Question: I have installed SQL Server Management Studio 2008 R2 recently. But I cannot connect to database, and I found the problem.
The problem is SQL Server ('SQLEXPRESS') service is not started.
I try to start it, but it comes to nothing. I check Event Viewer, and I got the message but I don't know how to fix it.
Please help me. Thanks a lot guys.

This is from the Event Viewer Log
'''
FileMgr::StartLogFiles: Operating system error 2(failed to retrieve text for this error. Reason: 15105)
occurred while creating or opening file 'e:\sql10_main_t\sql\mkmastr\databases\objfre\i386\MSDBLog.ldf'.
Diagnose and correct the operating system error, and retry the operation.
'''
and this is error log from 'C:\Program Files\Microsoft SQL Server\MSSQL10.SQLEXPRESS\MSSQL\Log'
'''
2014-05-31 11:26:12.54 Server Microsoft SQL Server 2008 (SP1) - 10.0.2531.0 (Intel X86)
Mar 29 2009 10:27:29
Copyright (c) <PHONE> Microsoft Corporation
Express Edition on Windows NT 6.1 <X86> (Build 7600: )
2014-05-31 11:26:12.54 Server (c) 2005 Microsoft Corporation.
2014-05-31 11:26:12.54 Server All rights reserved.
2014-05-31 11:26:12.54 Server Server process ID is 4560.
2014-05-31 11:26:12.55 Server System Manufacturer: 'SAMSUNG ELECTRONICS CO., LTD.', System Model: '300E4C/300E5C/300E7C'.
2014-05-31 11:26:12.55 Server Authentication mode is WINDOWS-ONLY.
2014-05-31 11:26:12.55 Server Logging SQL Server messages in file 'c:\Program Files\Microsoft SQL Server\MSSQL10.SQLEXPRESS\MSSQL\Log\ERRORLOG'.
2014-05-31 11:26:12.55 Server This instance of SQL Server last reported using a process ID of 1688 at 31/05/2014 11:20:48 (local) 31/05/2014 4:20:48 (UTC). This is an informational message only; no user action is required.
2014-05-31 11:26:12.55 Server Registry startup parameters:
-d c:\Program Files\Microsoft SQL Server\MSSQL10.SQLEXPRESS\MSSQL\DATA\master.mdf
-e c:\Program Files\Microsoft SQL Server\MSSQL10.SQLEXPRESS\MSSQL\Log\ERRORLOG
-l c:\Program Files\Microsoft SQL Server\MSSQL10.SQLEXPRESS\MSSQL\DATA\mastlog.ldf
2014-05-31 11:26:12.58 Server SQL Server is starting at normal priority base (=7). This is an informational message only. No user action is required.
2014-05-31 11:26:12.58 Server Detected 2 CPUs. This is an informational message; no user action is required.
2014-05-31 11:26:12.63 Server Using dynamic lock allocation. Initial allocation of 2500 Lock blocks and 5000 Lock Owner blocks per node. This is an informational message only. No user action is required.
2014-05-31 11:26:12.70 Server Node configuration: node 0: CPU mask: 0x00000003 Active CPU mask: 0x00000003. This message provides a description of the NUMA configuration for this computer. This is an informational message only. No user action is required.
2014-05-31 11:26:12.75 spid7s Starting up database 'master'.
2014-05-31 11:26:12.92 spid7s FILESTREAM: effective level = 0, configured level = 0, file system access share name = 'SQLEXPRESS'.
2014-05-31 11:26:12.97 spid7s SQL Trace ID 1 was started by login "sa".
2014-05-31 11:26:12.97 spid7s Starting up database 'mssqlsystemresource'.
2014-05-31 11:26:13.00 spid7s The resource database build version is 10.00.2531. This is an informational message only. No user action is required.
2014-05-31 11:26:13.17 spid7s Server name is 'MARTIN-PC\SQLEXPRESS'. This is an informational message only. No user action is required.
2014-05-31 11:26:13.17 spid10s Starting up database 'model'.
2014-05-31 11:26:13.17 spid7s Informational: No full-text supported languages found.
2014-05-31 11:26:13.17 spid7s Starting up database 'msdb'.
2014-05-31 11:26:13.86 Server A self-generated certificate was successfully loaded for encryption.
2014-05-31 11:26:13.86 Server Server local connection provider is ready to accept connection on [ \.\pipe\SQLLocal\SQLEXPRESS ].
2014-05-31 11:26:13.86 Server Server local connection provider is ready to accept connection on [ \.\pipe\MSSQL$SQLEXPRESS\sql\query ].
2014-05-31 11:26:13.86 Server Dedicated administrator connection support was not started because it is disabled on this edition of SQL Server. If you want to use a dedicated administrator connection, restart SQL Server using the trace flag 7806. This is an informational message only. No user action is required.
2014-05-31 11:26:13.87 Server The SQL Server Network Interface library could not register the Service Principal Name (SPN) for the SQL Server service. Error: 0x54b, state: 3. Failure to register an SPN may cause integrated authentication to fall back to NTLM instead of Kerberos. This is an informational message. Further action is only required if Kerberos authentication is required by authentication policies.
2014-05-31 11:26:13.87 Server SQL Server is now ready for client connections. This is an informational message; no user action is required.
2014-05-31 11:26:13.94 spid10s Error: 17204, Severity: 16, State: 1.
2014-05-31 11:26:13.94 spid10s FCB::Open failed: Could not open file e:\sql10_main_t\sql\mkmastr\databases\objfre\i386\model.mdf for file number 1. OS error: 21(failed to retrieve text for this error. Reason: 15100).
2014-05-31 11:26:13.94 spid10s Error: 5120, Severity: 16, State: 101.
2014-05-31 11:26:13.94 spid10s Unable to open the physical file "e:\sql10_main_t\sql\mkmastr\databases\objfre\i386\model.mdf". Operating system error 21: "21(failed to retrieve text for this error. Reason: 15105)".
2014-05-31 11:26:13.95 spid7s Error: 17204, Severity: 16, State: 1.
2014-05-31 11:26:13.95 spid7s FCB::Open failed: Could not open file e:\sql10_main_t\sql\mkmastr\databases\objfre\i386\MSDBData.mdf for file number 1. OS error: 21(failed to retrieve text for this error. Reason: 15105).
2014-05-31 11:26:13.95 spid7s Error: 5120, Severity: 16, State: 101.
2014-05-31 11:26:13.95 spid7s Unable to open the physical file "e:\sql10_main_t\sql\mkmastr\databases\objfre\i386\MSDBData.mdf". Operating system error 21: "21(failed to retrieve text for this error. Reason: 15105)".
2014-05-31 11:26:15.57 spid10s Error: 17207, Severity: 16, State: 1.
2014-05-31 11:26:15.57 spid10s FileMgr::StartLogFiles: Operating system error 2(failed to retrieve text for this error. Reason: 15105) occurred while creating or opening file 'e:\sql10_main_t\sql\mkmastr\databases\objfre\i386\modellog.ldf'. Diagnose and correct the operating system error, and retry the operation.
2014-05-31 11:26:15.57 spid10s File activation failure. The physical file name "e:\sql10_main_t\sql\mkmastr\databases\objfre\i386\modellog.ldf" may be incorrect.
2014-05-31 11:26:15.57 spid10s Error: 945, Severity: 14, State: 2.
2014-05-31 11:26:15.57 spid10s Database 'model' cannot be opened due to inaccessible files or insufficient memory or disk space. See the SQL Server errorlog for details.
2014-05-31 11:26:15.57 spid10s Could not create tempdb. You may not have enough disk space available. Free additional disk space by deleting other files on the tempdb drive and then restart SQL Server. Check for additional errors in the event log that may indicate why the tempdb files could not be initialized.
2014-05-31 11:26:15.57 spid10s SQL Trace was stopped due to server shutdown. Trace ID = '1'. This is an informational message only; no user action is required.
2014-05-31 11:26:15.58 spid7s Error: 17207, Severity: 16, State: 1.
2014-05-31 11:26:15.58 spid7s FileMgr::StartLogFiles: Operating system error 2(failed to retrieve text for this error. Reason: 15105) occurred while creating or opening file 'e:\sql10_main_t\sql\mkmastr\databases\objfre\i386\MSDBLog.ldf'. Diagnose and correct the operating system error, and retry the operation.
Cannot close event log because there are still event handle users active.
'''
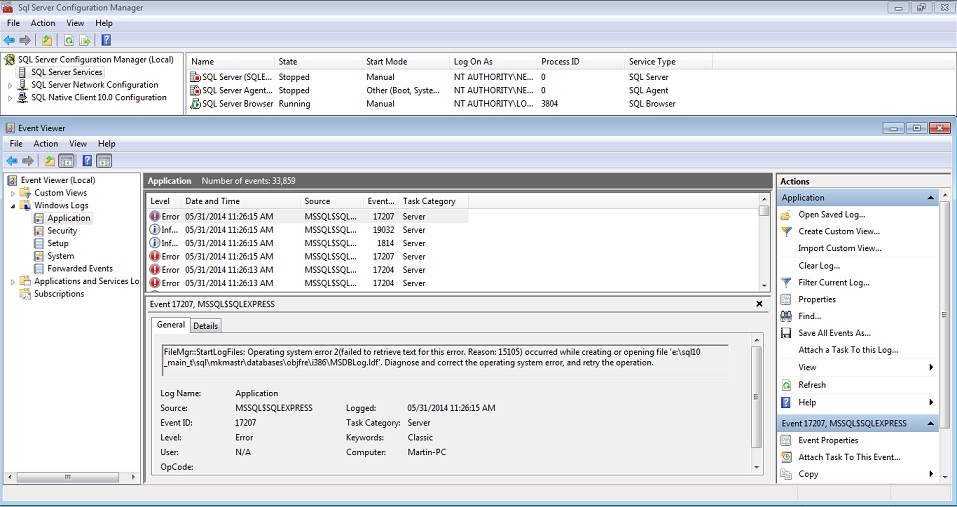
Answer: You have a number of problems in the startup log. It may be simply easier to install a new instance than the fix your messed up instance though.
You must have a model database. Your startup log shows that is it apparently missing. Did you attempt to move SQL datafiles files to a different location? If not, don't know why you would be having these problems. If you don't have a copy to model.mdf & model.ldf you can copy them from another computer running the same version of sql.
See <URL> that steps you through "fixing" the location of the model database.
This <URL> is essentially the same kind of article, but it is for msdblog.
Of course, you have to adjust the file references to match your local setup.
Once you have these database files fixed, you can likely start management studio.